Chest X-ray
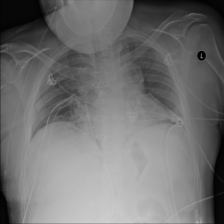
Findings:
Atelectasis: negative
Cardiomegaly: negative
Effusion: negative
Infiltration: positive
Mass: negative
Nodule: negative
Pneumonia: negative
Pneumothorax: negative
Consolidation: negative
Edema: negative
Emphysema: negative
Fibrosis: negative
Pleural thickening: negative
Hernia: negative